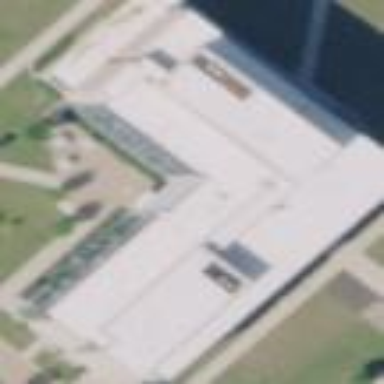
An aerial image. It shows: University building.